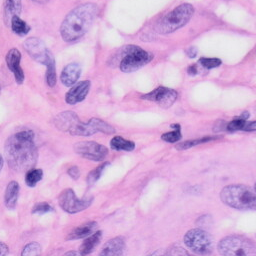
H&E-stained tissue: Skin